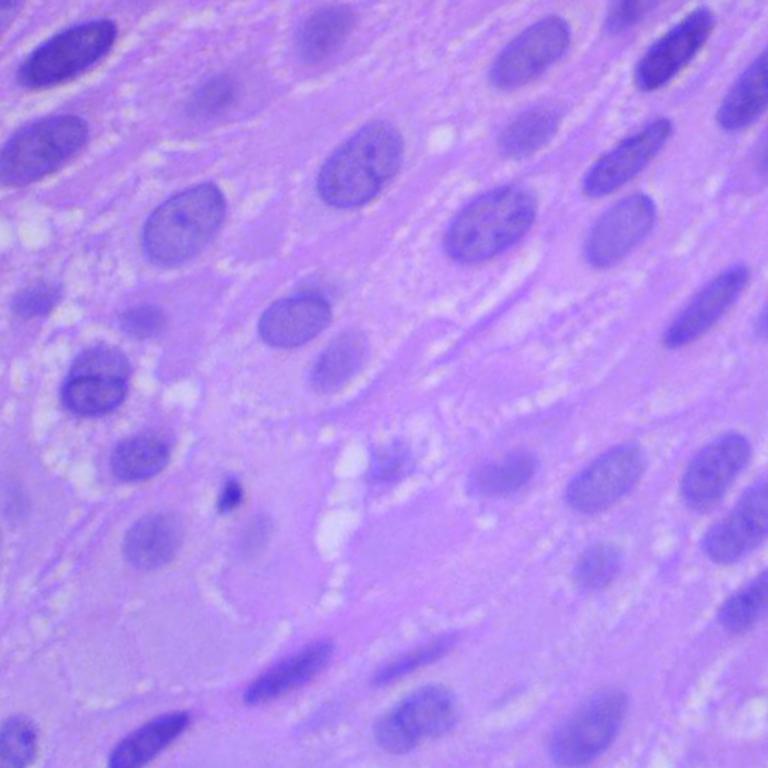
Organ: lung
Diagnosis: squamous carcinomas